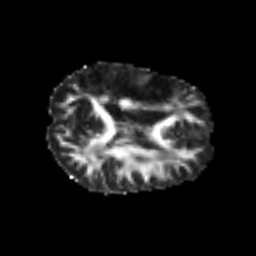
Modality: FA
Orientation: axial
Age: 42
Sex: male
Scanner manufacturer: siemens
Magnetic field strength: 3 T
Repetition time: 5.6 s
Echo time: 0.082 s